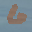
Label: 6